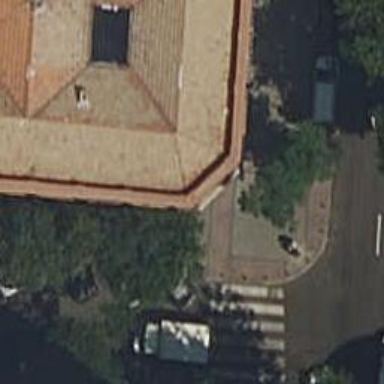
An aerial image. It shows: Cafe.